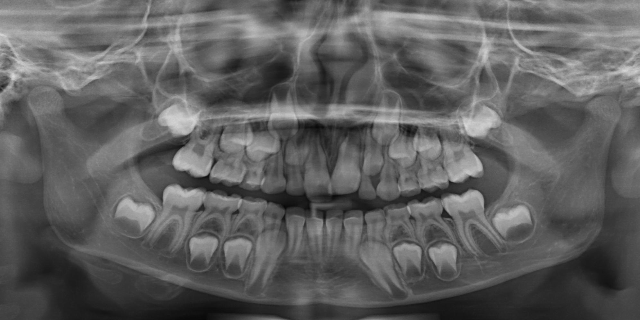
child